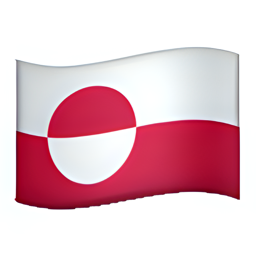
Name: flag for greenland
Emoji: 🇬🇱
Group: Flags
Sub-group: country-flag